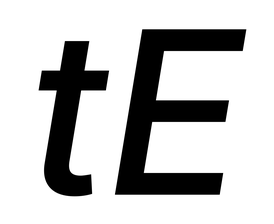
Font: Inter-Italic_Medium_Italic